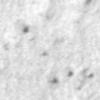
Label: no_change